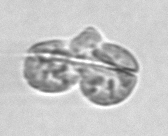
Label: Karenia